Question: I am using the bootbox JavaScript library plugin to create a dialog box if a form validation error is raised. The code works fine - the dialog box appears as expected - but somehow the code itself is printed/ rendered on the webpage as well:

The code I am using is:
'''
<form class='form-horizontal' method="POST" action=""> {% csrf_token %}
<div class='form-group form-group-lg'>
{% if form.email.errors %}
{% for err in form.email.errors %}
bootbox.alert("Verrate uns noch deine Mail :)")
{% endfor %}
{% endif %}
<input required class='form-control' type="email" name="email" placeholder="Deine Email..."/>
</form>
'''
I tried wrapping the 'bootbox.alert' around a '<script>' or wrap the whole code snipper around a '{% block jquery %}' but neither helped.
EDIT 1:
I looked at the console and the output seems to be fine, according to my understanding: Screenshot
As far as I understood and by what I read about them, the two errors showing up do not matter.
I saw some other threads where people ran into similar difficulties and their problem was often related to a typo etc. Here is the full code for the form maybe you spot something I have not spotted so far:
'''
<form class='form-horizontal' method="POST" action=""> {% csrf_token %}
<div class='form-group form-group-lg'>
{% if form.email.errors %}
{% for err in form.email.errors %}
bootbox.alert("Verrate uns noch deine Mail :)");
{% endfor %}
{% endif %}
<input required class='form-control' type="email" name="email" placeholder="Deine Email..."/>
</br>
{% if form.wunschrad.errors %}
{% for err in form.wunschrad.errors %}
<div class="alert alert-warning" role="alert">Verrate uns noch dein Wunschrad :)</div>
{% endfor %}
{% endif %}
<select required class="form-control" type="text" name="wunschrad">
<option value="" disabled selected>Dein Wunschrad...</option>
<option>Sportlich (z.B. Rennrad oder Fixie)</option>
<option>Klassisch (z.B. Holland- oder Waffenrad)</option>
</select>
</br>
<input type='submit' value='Anmelden' class='btn btn-primary btn-lg'/>
'''
when I put any script tags around the bootbox it does not work any more, without script tags the dialog box pops up perfectly fine
EDIT 2: Below the output from my browser's view source:
'''
<form class='form-horizontal' method="POST" action=""> <input type='hidden' name='csrfmiddlewaretoken' value='EF6C3vzUocRy0TxoMnCvp0G4VNomkoBG' />
<div class='form-group form-group-lg'>
bootbox.alert("Hello world!");
<input required class='form-control' type="email" name="email" placeholder="Deine Email..."/>
</div>
</form>
'''
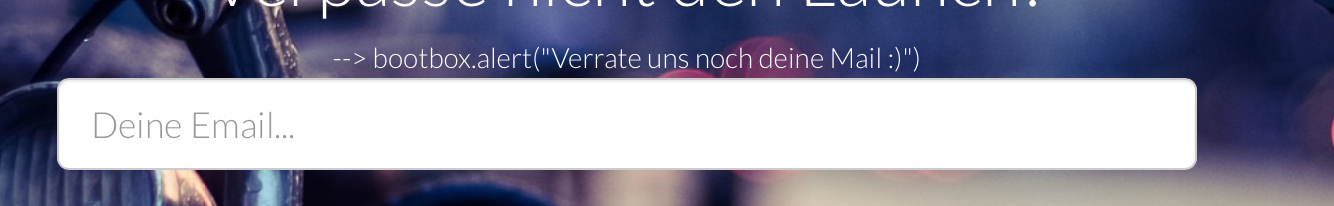
Answer: I solved the problem:
1.) I created a new html file including only the bootbox alert code wrapped in a '<script>' tag. This worked: dialog box popped up as expected and the code was not shown on the page itself
2.) I started copying all the remaining code step by step from the old to the new html file and checked if the bootbox alert is still working
3.) In the end the only difference between my not working old file and working new file was that in my new file this code snippet
'''
<!-- JS dependencies -->
<script src="https://ajax.googleapis.com/ajax/libs/jquery/1.9.1/jquery.min.js"></script>
<script src="{% static 'js/bootstrap.min.js' %}"></script>
<!-- bootbox code -->
<script src="{% static 'js/bootbox.min.js' %}"></script>
'''
was loading in my base.html file and I used '{% extends "base.html" %}' to reference to it. Now that I have this snippet directly in my html, everything works.